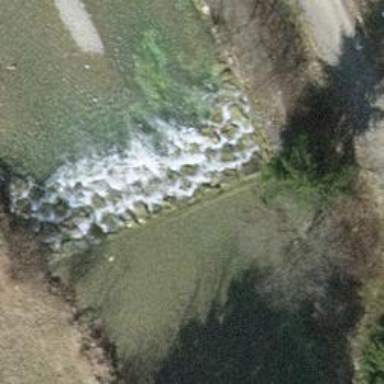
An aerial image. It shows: Weir in waterway.